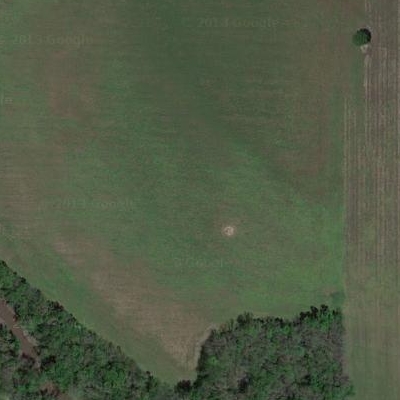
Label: Grass